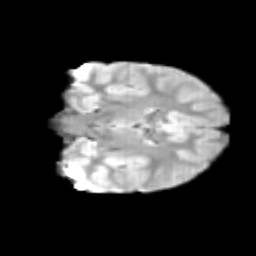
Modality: T2w
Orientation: coronal
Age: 9
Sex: female
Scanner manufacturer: siemens
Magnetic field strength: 3 T
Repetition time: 3.8 s
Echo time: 0.07 s